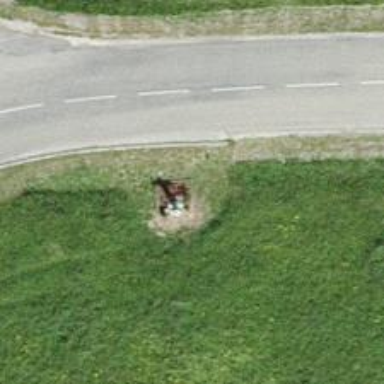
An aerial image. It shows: Historic wayside cross.